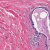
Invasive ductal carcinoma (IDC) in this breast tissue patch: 0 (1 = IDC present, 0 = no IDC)